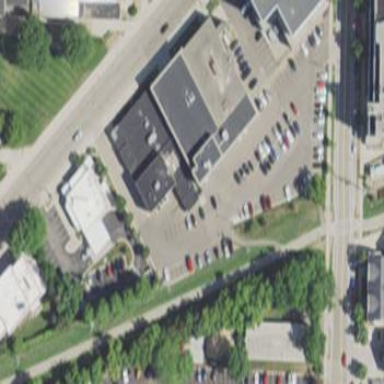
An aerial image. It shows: Police building.